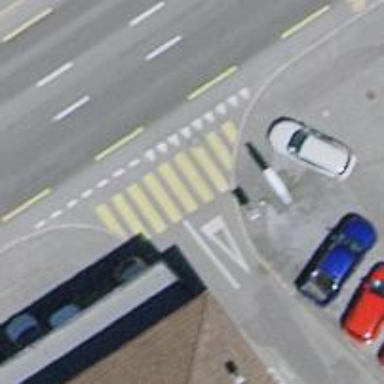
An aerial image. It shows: Uncontrolled and marked road crossing.